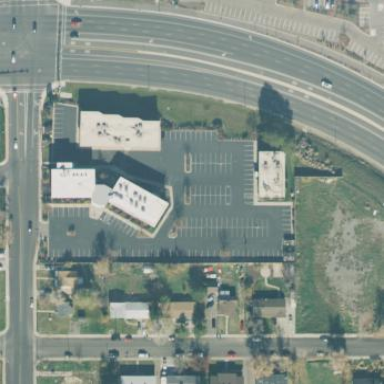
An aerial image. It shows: Commercial area.